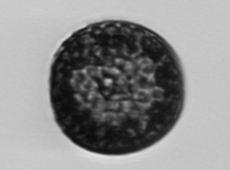
Label: Coscinodiscus